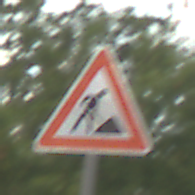
Verkehrszeichen: Arbeitsstelle
Umgebung: Outdoor, Suburban
Tageszeit: MorningAfternoon
Wetter: PartlyCloudy
Licht: Natural
Jahreszeit: NotSpecified
Kontrast: LowContrast